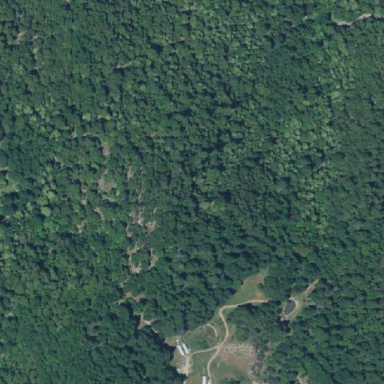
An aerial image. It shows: Forest area.